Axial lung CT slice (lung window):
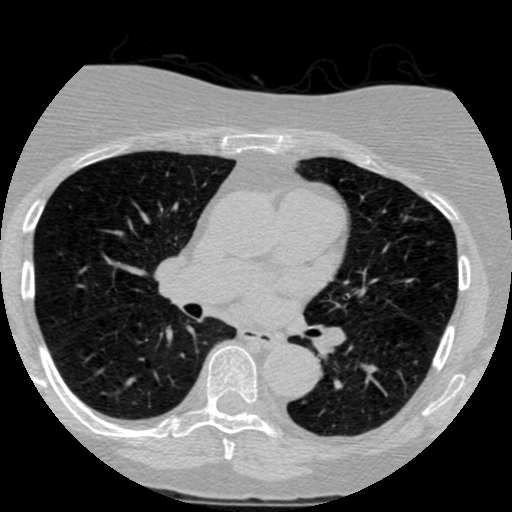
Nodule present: no